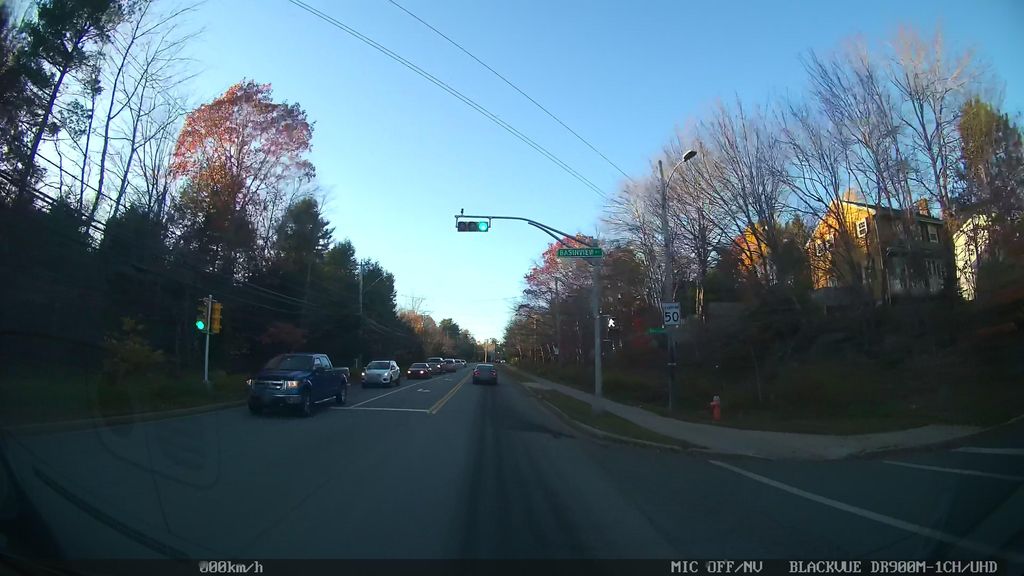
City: halifax